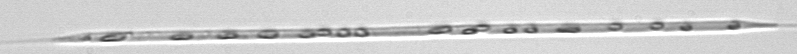
Label: Rhizosolenia